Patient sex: M
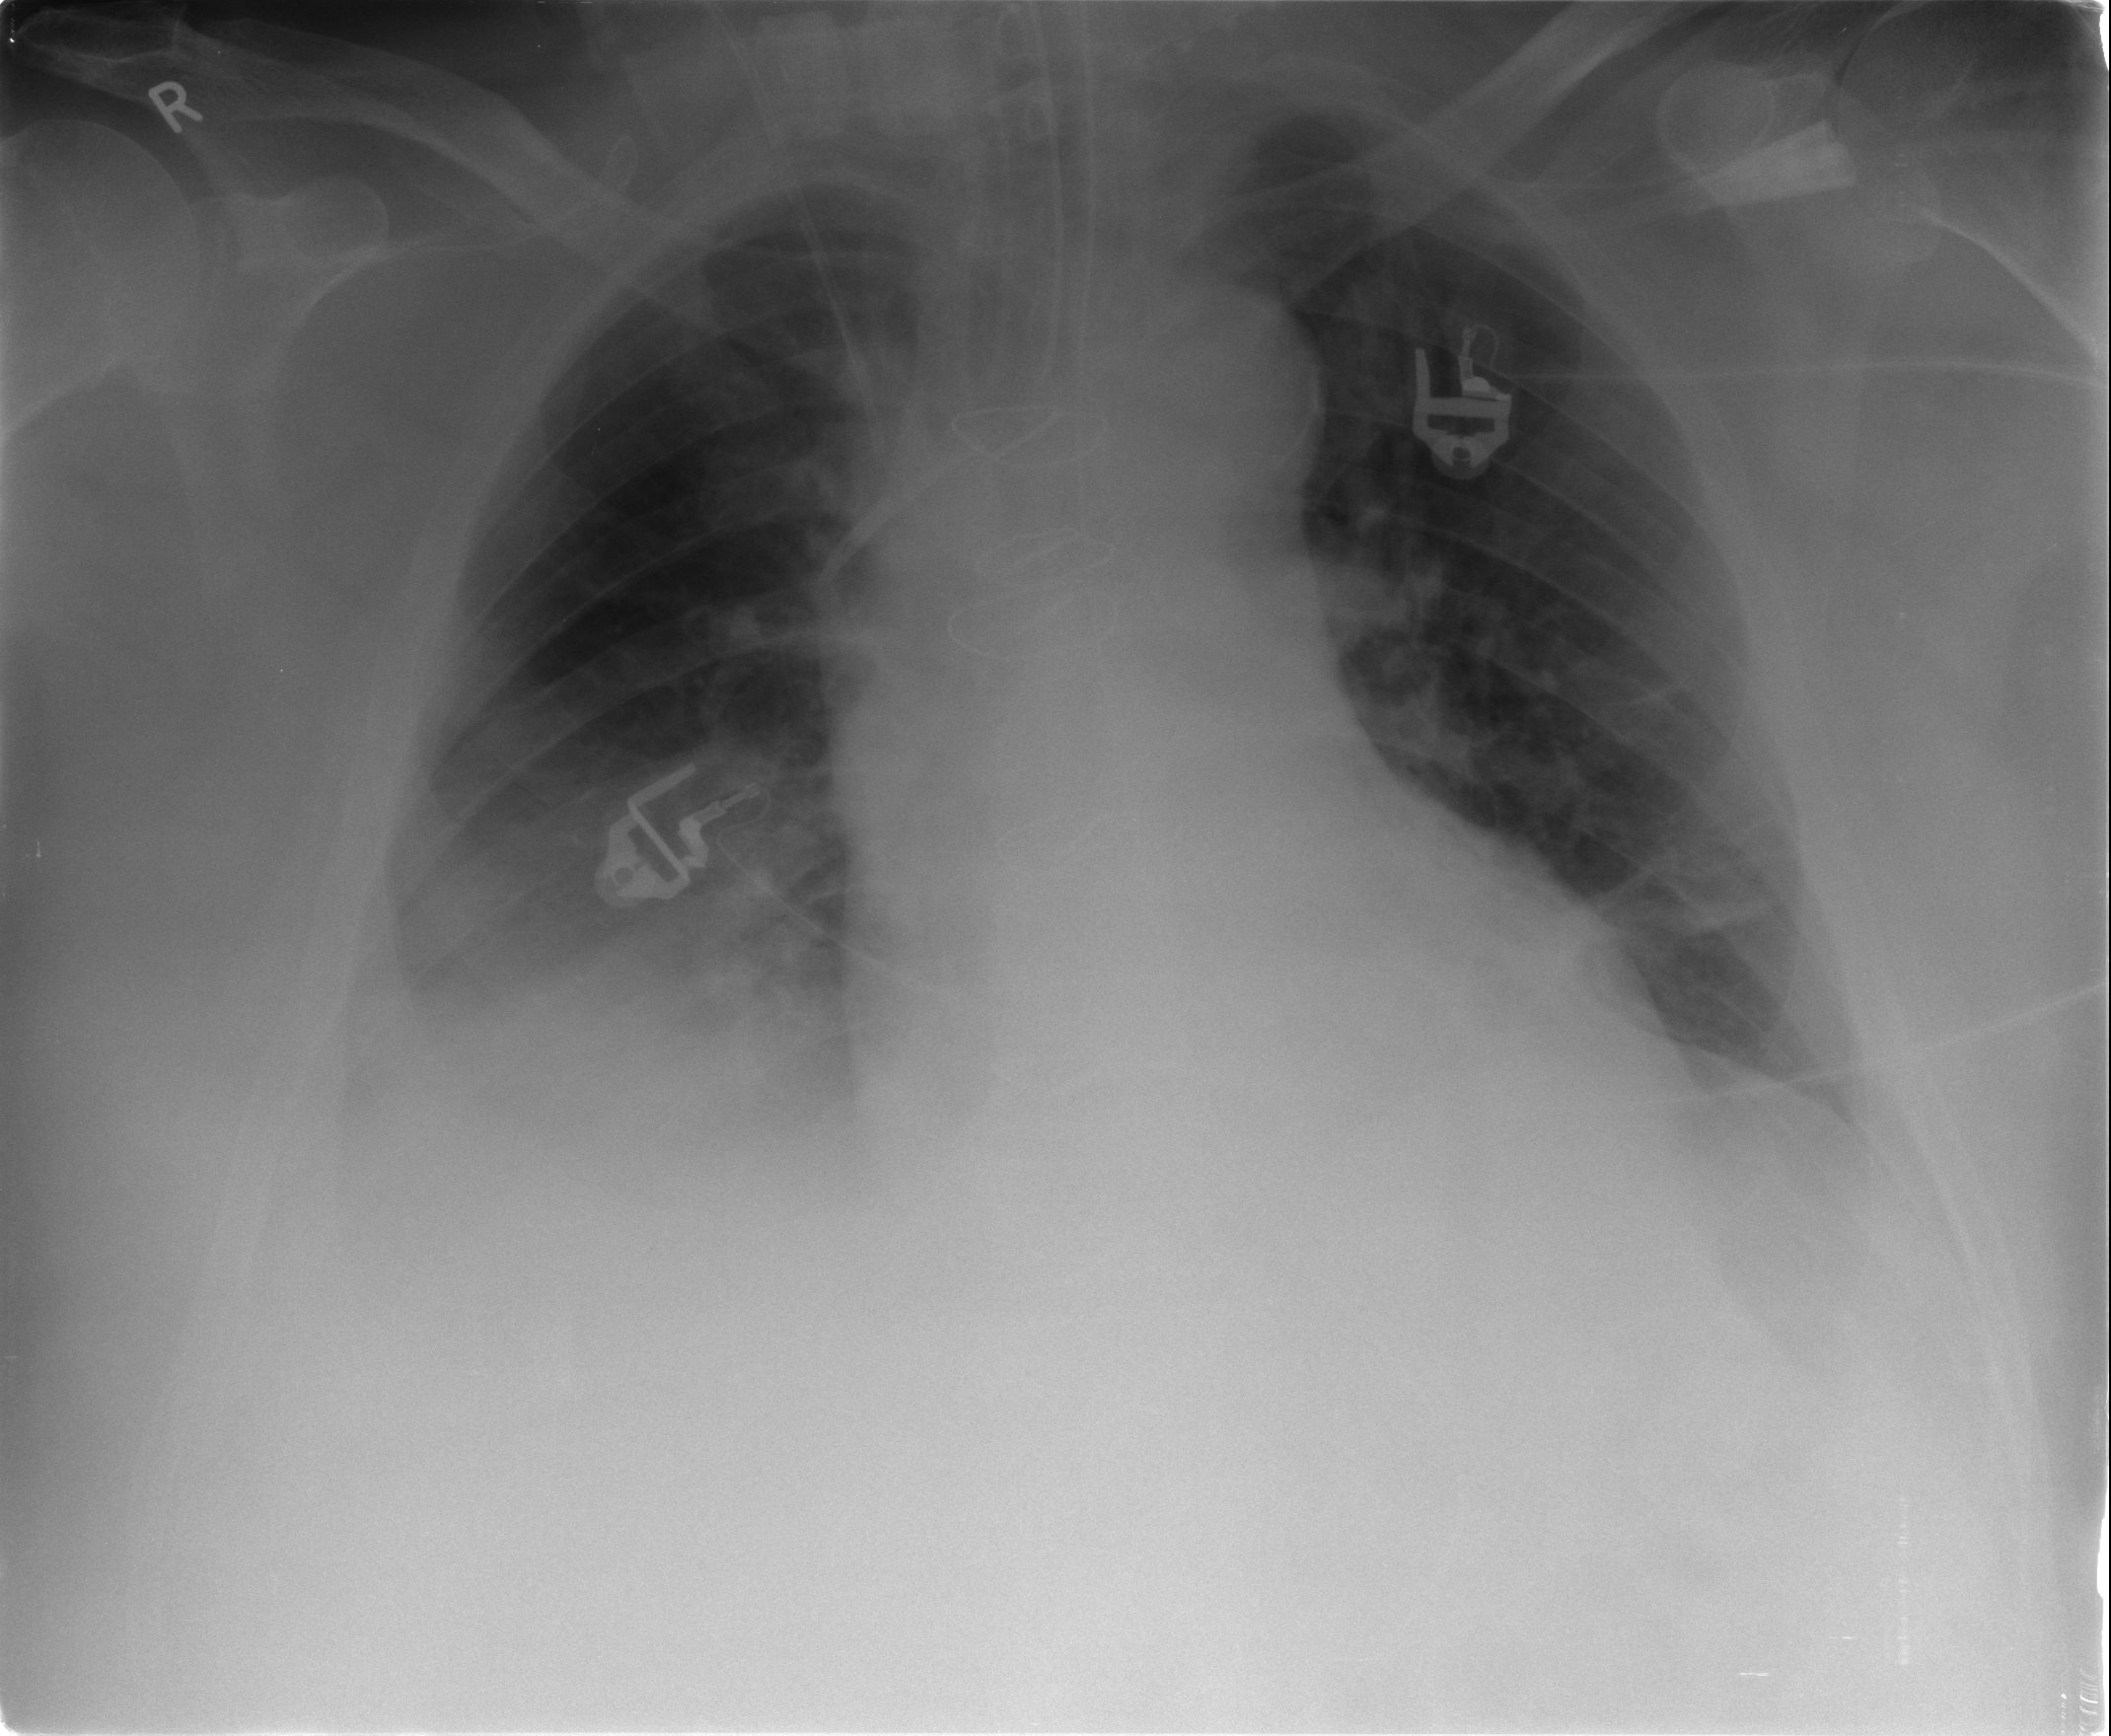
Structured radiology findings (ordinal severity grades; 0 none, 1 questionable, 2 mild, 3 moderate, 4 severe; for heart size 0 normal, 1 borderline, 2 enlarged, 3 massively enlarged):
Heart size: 0
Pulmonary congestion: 1
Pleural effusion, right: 2
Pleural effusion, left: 0
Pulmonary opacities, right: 0
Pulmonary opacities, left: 0
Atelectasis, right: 2
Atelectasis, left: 2